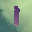
Label: 1